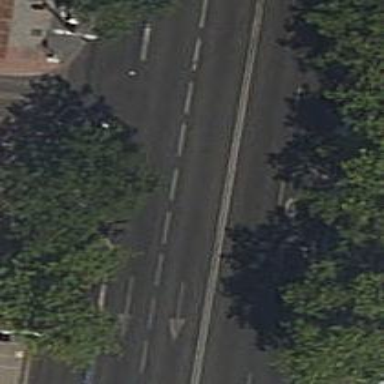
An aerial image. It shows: Secondary road with asphalt surface. It has sidewalks on both sides and shared lane for cycles.